Question: I want to set the border of the container, something similar to the photo below

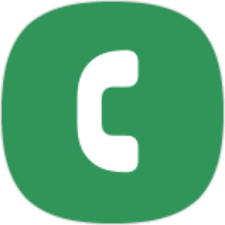
Answer: You need to find png of that icon and give it's path to mask parameter and give your Image widget to image parameter.
'''
import 'dart:ui' as ui;
import 'package:flutter/material.dart';
import 'package:flutter/services.dart';
class MaskedImage extends StatelessWidget {
final Widget image;
final String mask;
final BoxFit fit;
const MaskedImage({
Key? key,
required this.image,
required this.mask,
this.fit = BoxFit.cover,
}) : super(key: key);
@override
Widget build(BuildContext context) {
return LayoutBuilder(
builder: (context, constraints) {
return FutureBuilder<List>(
future: _createShaderAndImage(
image,
mask,
constraints.maxWidth,
constraints.maxHeight,
),
builder: (context, snapshot) {
if (!snapshot.hasData) return const SizedBox.shrink();
return ShaderMask(
blendMode: BlendMode.dstATop,
shaderCallback: (rect) => snapshot.data![0],
child: snapshot.data![1],
);
},
);
},
);
}
Future<List> _createShaderAndImage(
Widget image,
String mask,
double w,
double h,
) async {
ByteData maskData = await rootBundle.load(mask);
ui.Codec codec = await ui.instantiateImageCodec(
maskData.buffer.asUint8List(),
targetWidth: w.toInt(),
targetHeight: h.toInt(),
allowUpscaling: false,
);
ui.FrameInfo fi = await codec.getNextFrame();
ImageShader shader = ImageShader(
fi.image,
TileMode.clamp,
TileMode.clamp,
Matrix4.identity().storage,
filterQuality: ui.FilterQuality.high,
);
return [shader, image];
}
}
'''